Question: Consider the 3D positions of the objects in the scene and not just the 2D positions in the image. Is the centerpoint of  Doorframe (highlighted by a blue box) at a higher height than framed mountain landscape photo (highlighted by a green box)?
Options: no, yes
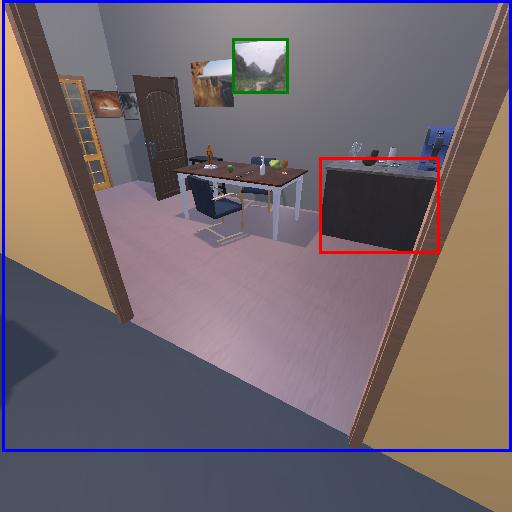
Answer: no